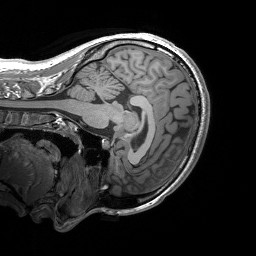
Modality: T1w
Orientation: sagittal
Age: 22